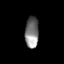
Tissue: prostate
Cell type: T cells
Senescence score: 0.3442
Nuclear area (px): 416
Mean DAPI intensity: 126.38